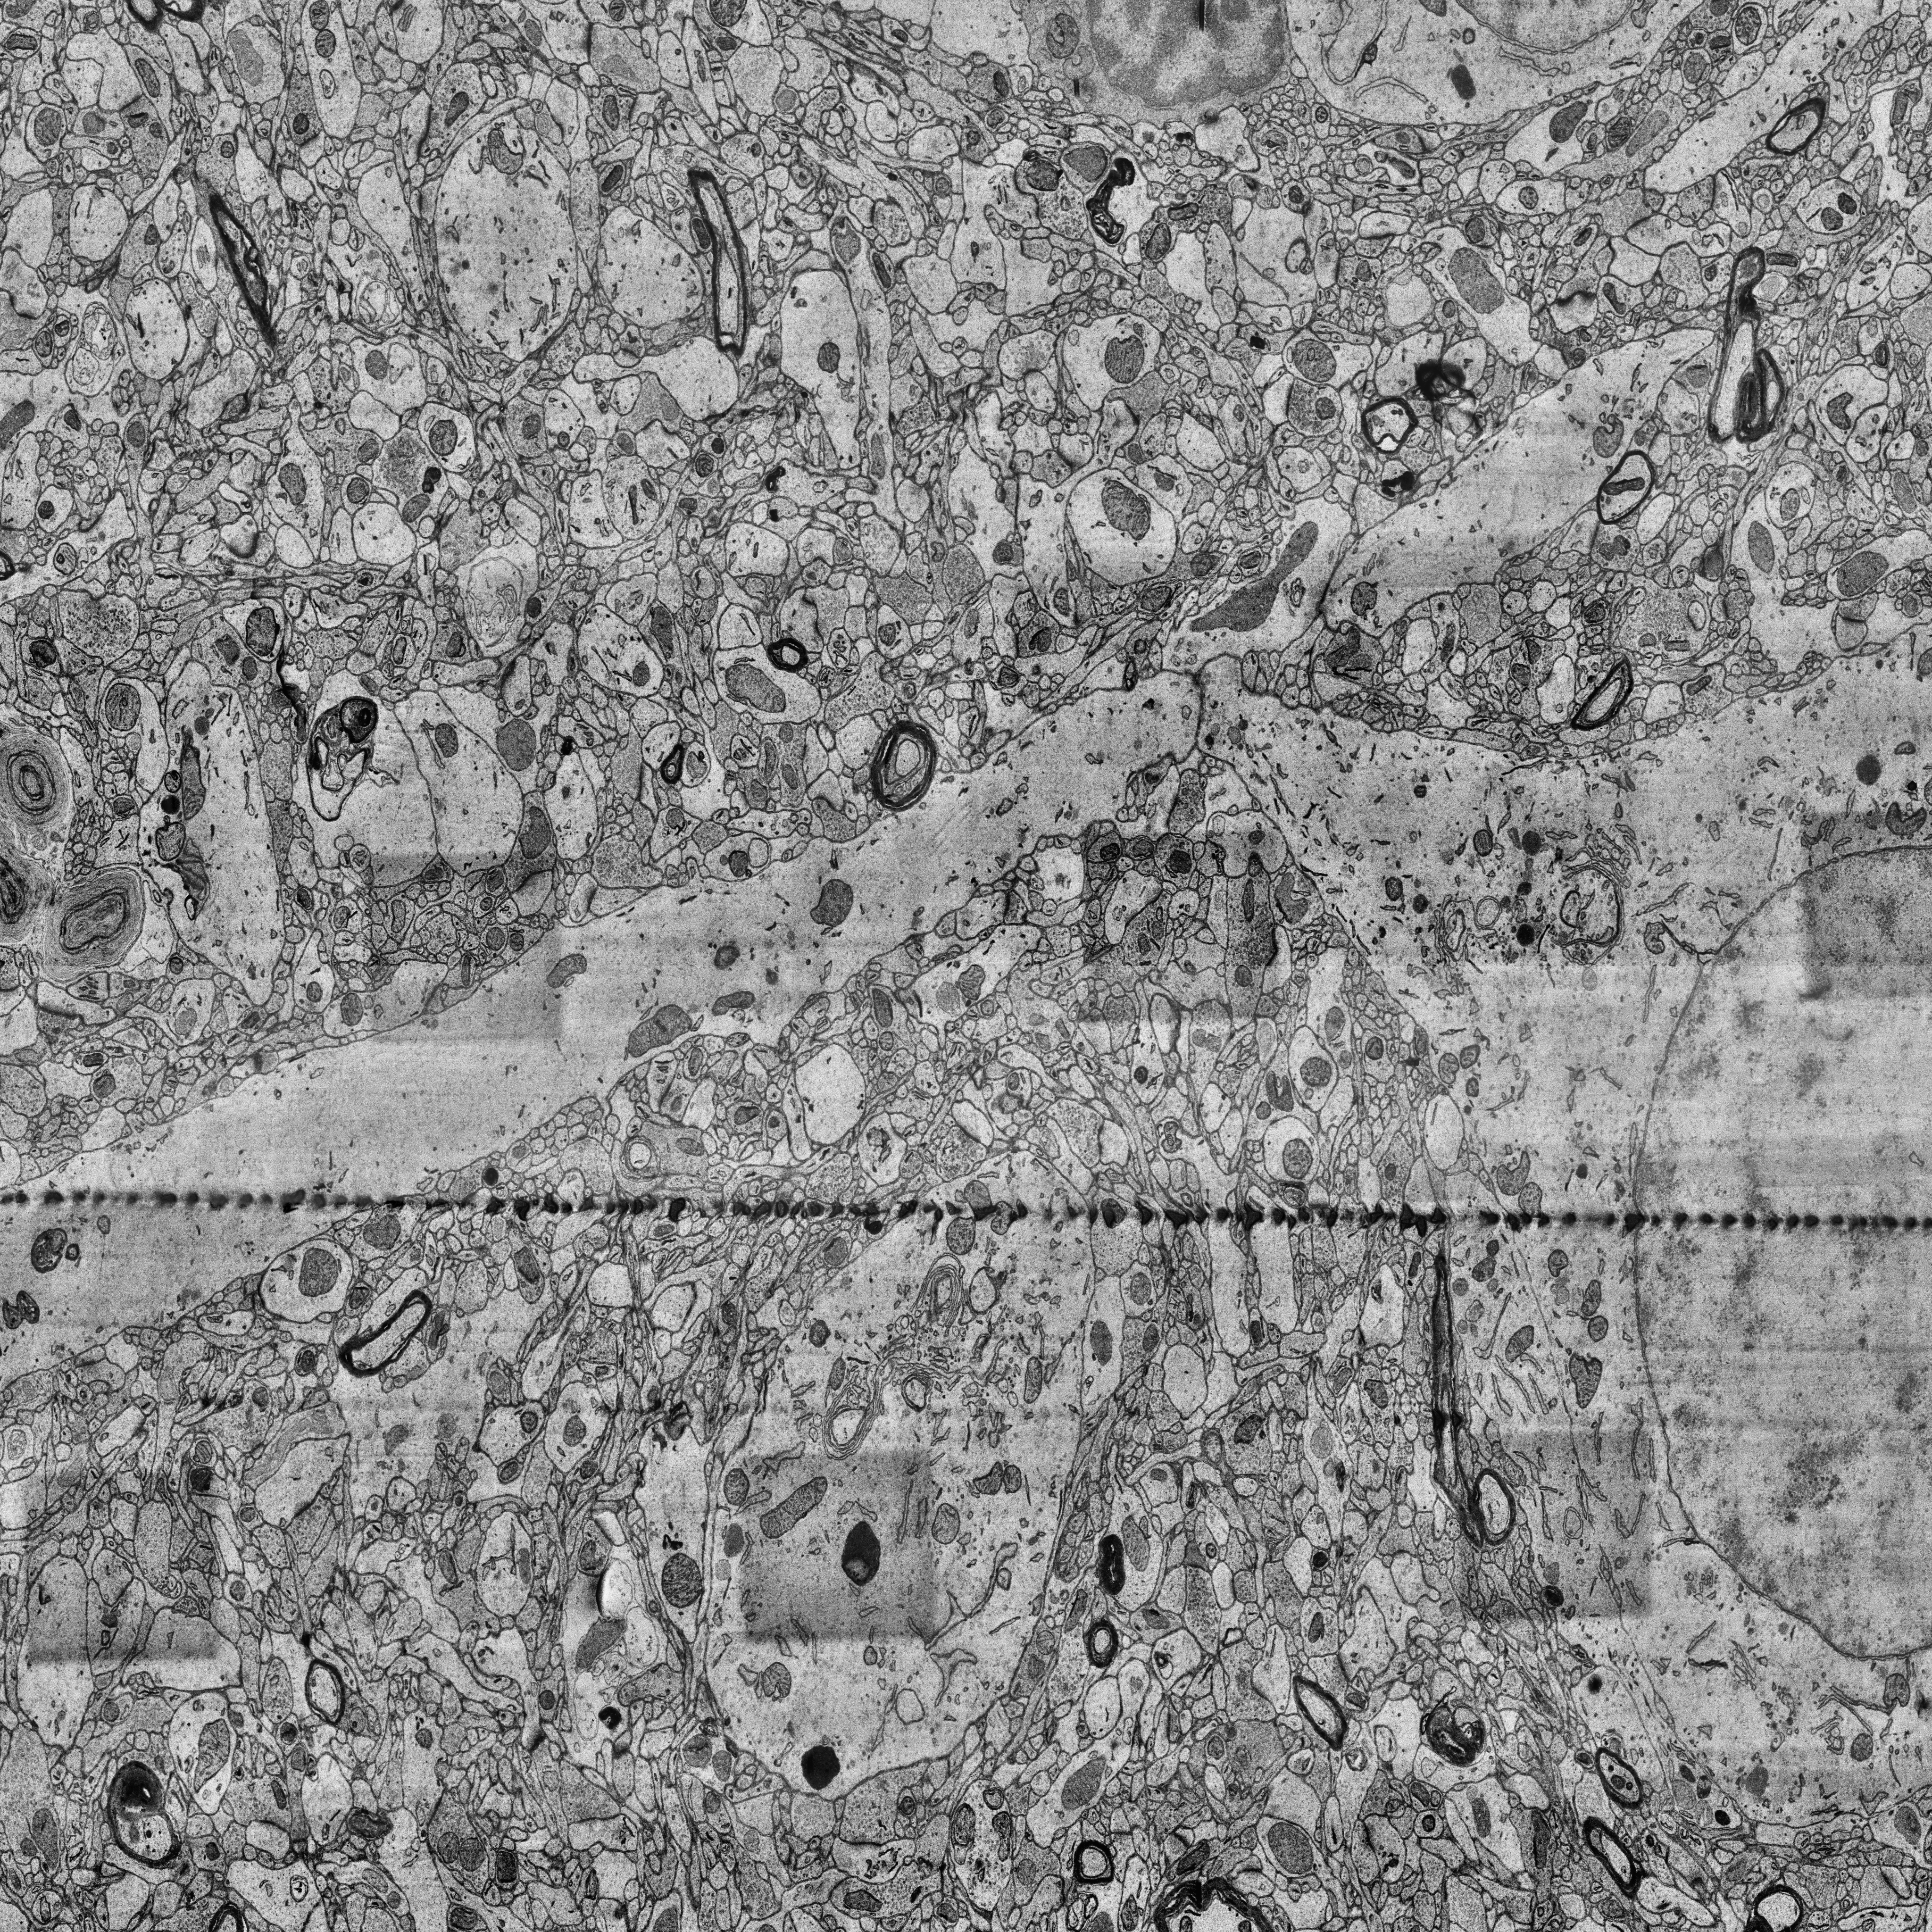
Electron microscopy slice of human cortex tissue
Slice depth (z): 302
Mitochondria instances in slice: 398